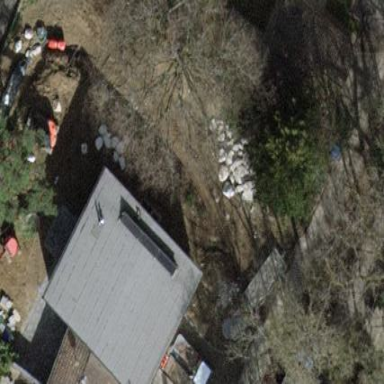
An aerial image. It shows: Garden enclosed by fence.